Aerial crown-view tile of a tropical tree (Barro Colorado Island, Panama), acquired 20250217:
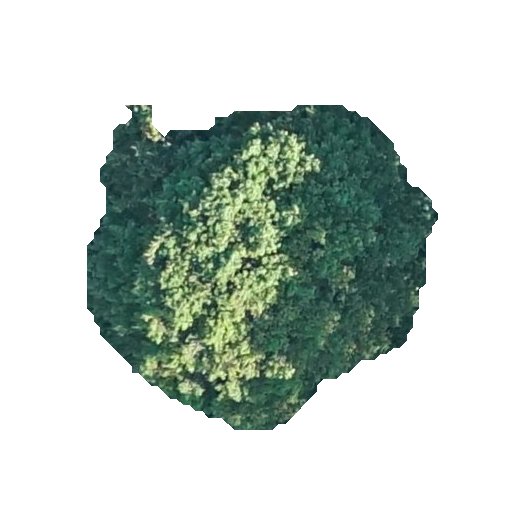
Species: Pouteria stipitata
GBIF accepted scientific name: Pouteria stipitata
Crown area: 124.925 m²